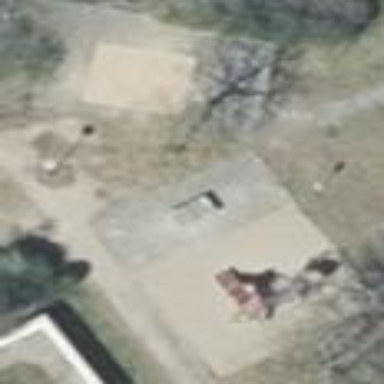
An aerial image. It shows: Playground area for leisure activities on the land.